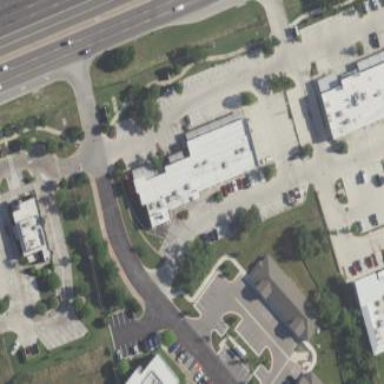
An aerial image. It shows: Retail area.